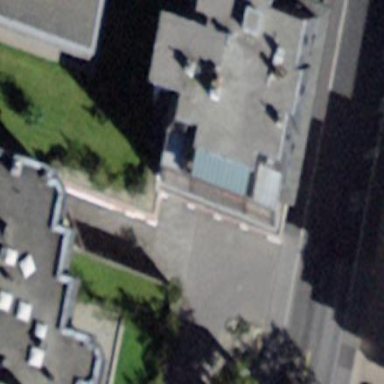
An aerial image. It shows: Flat-roofed building.